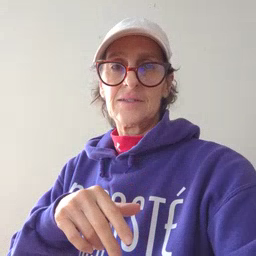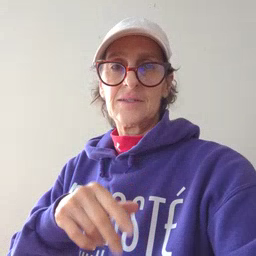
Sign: hen